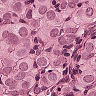
Metastatic tissue present: yes